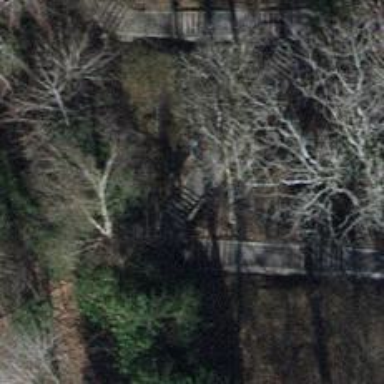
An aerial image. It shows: Set of steps on the road.